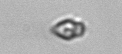
Label: Heterocapsa_rotundata